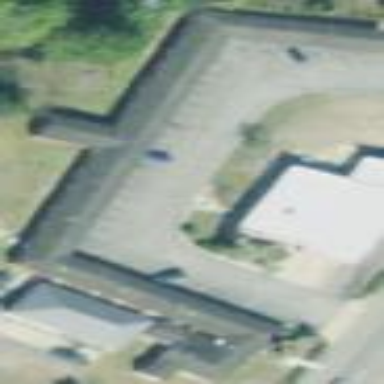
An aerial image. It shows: Motel building.